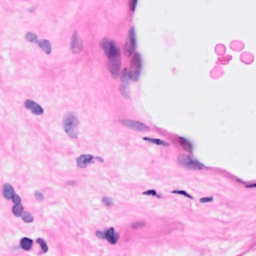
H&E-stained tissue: Breast